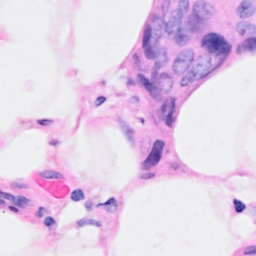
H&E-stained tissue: Breast